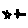
Label: star